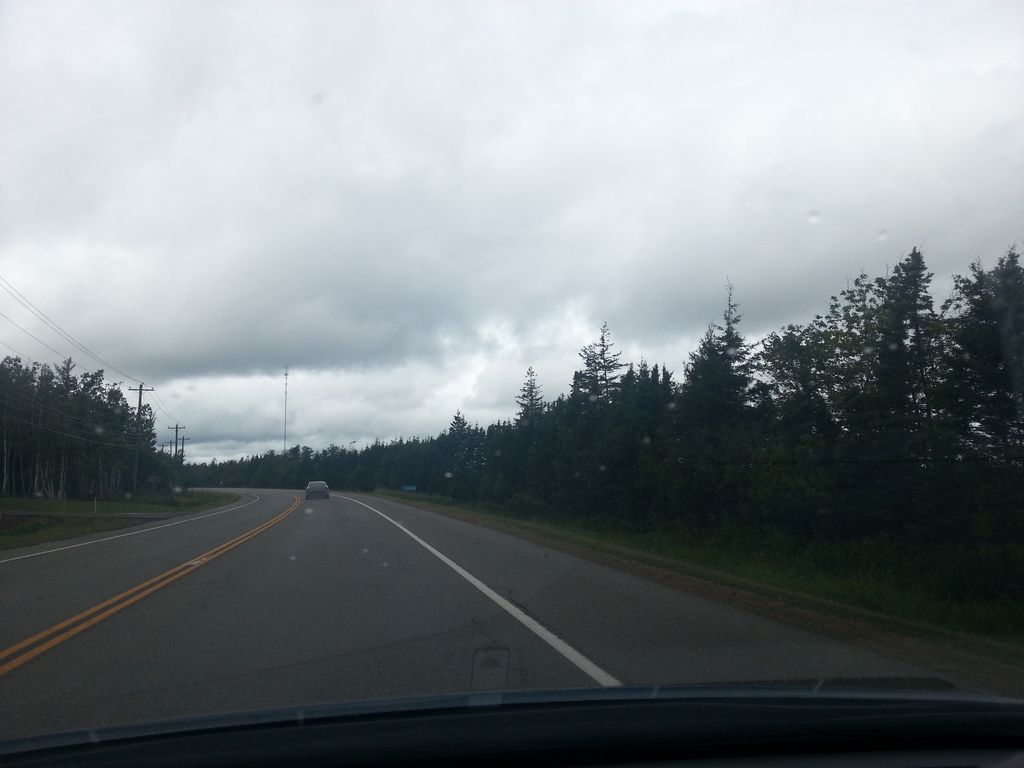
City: charlottetown